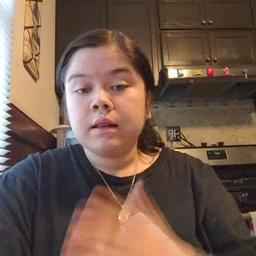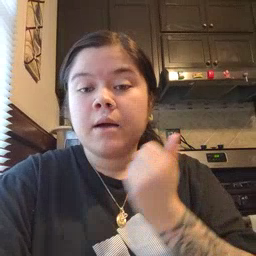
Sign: napkin